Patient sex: F
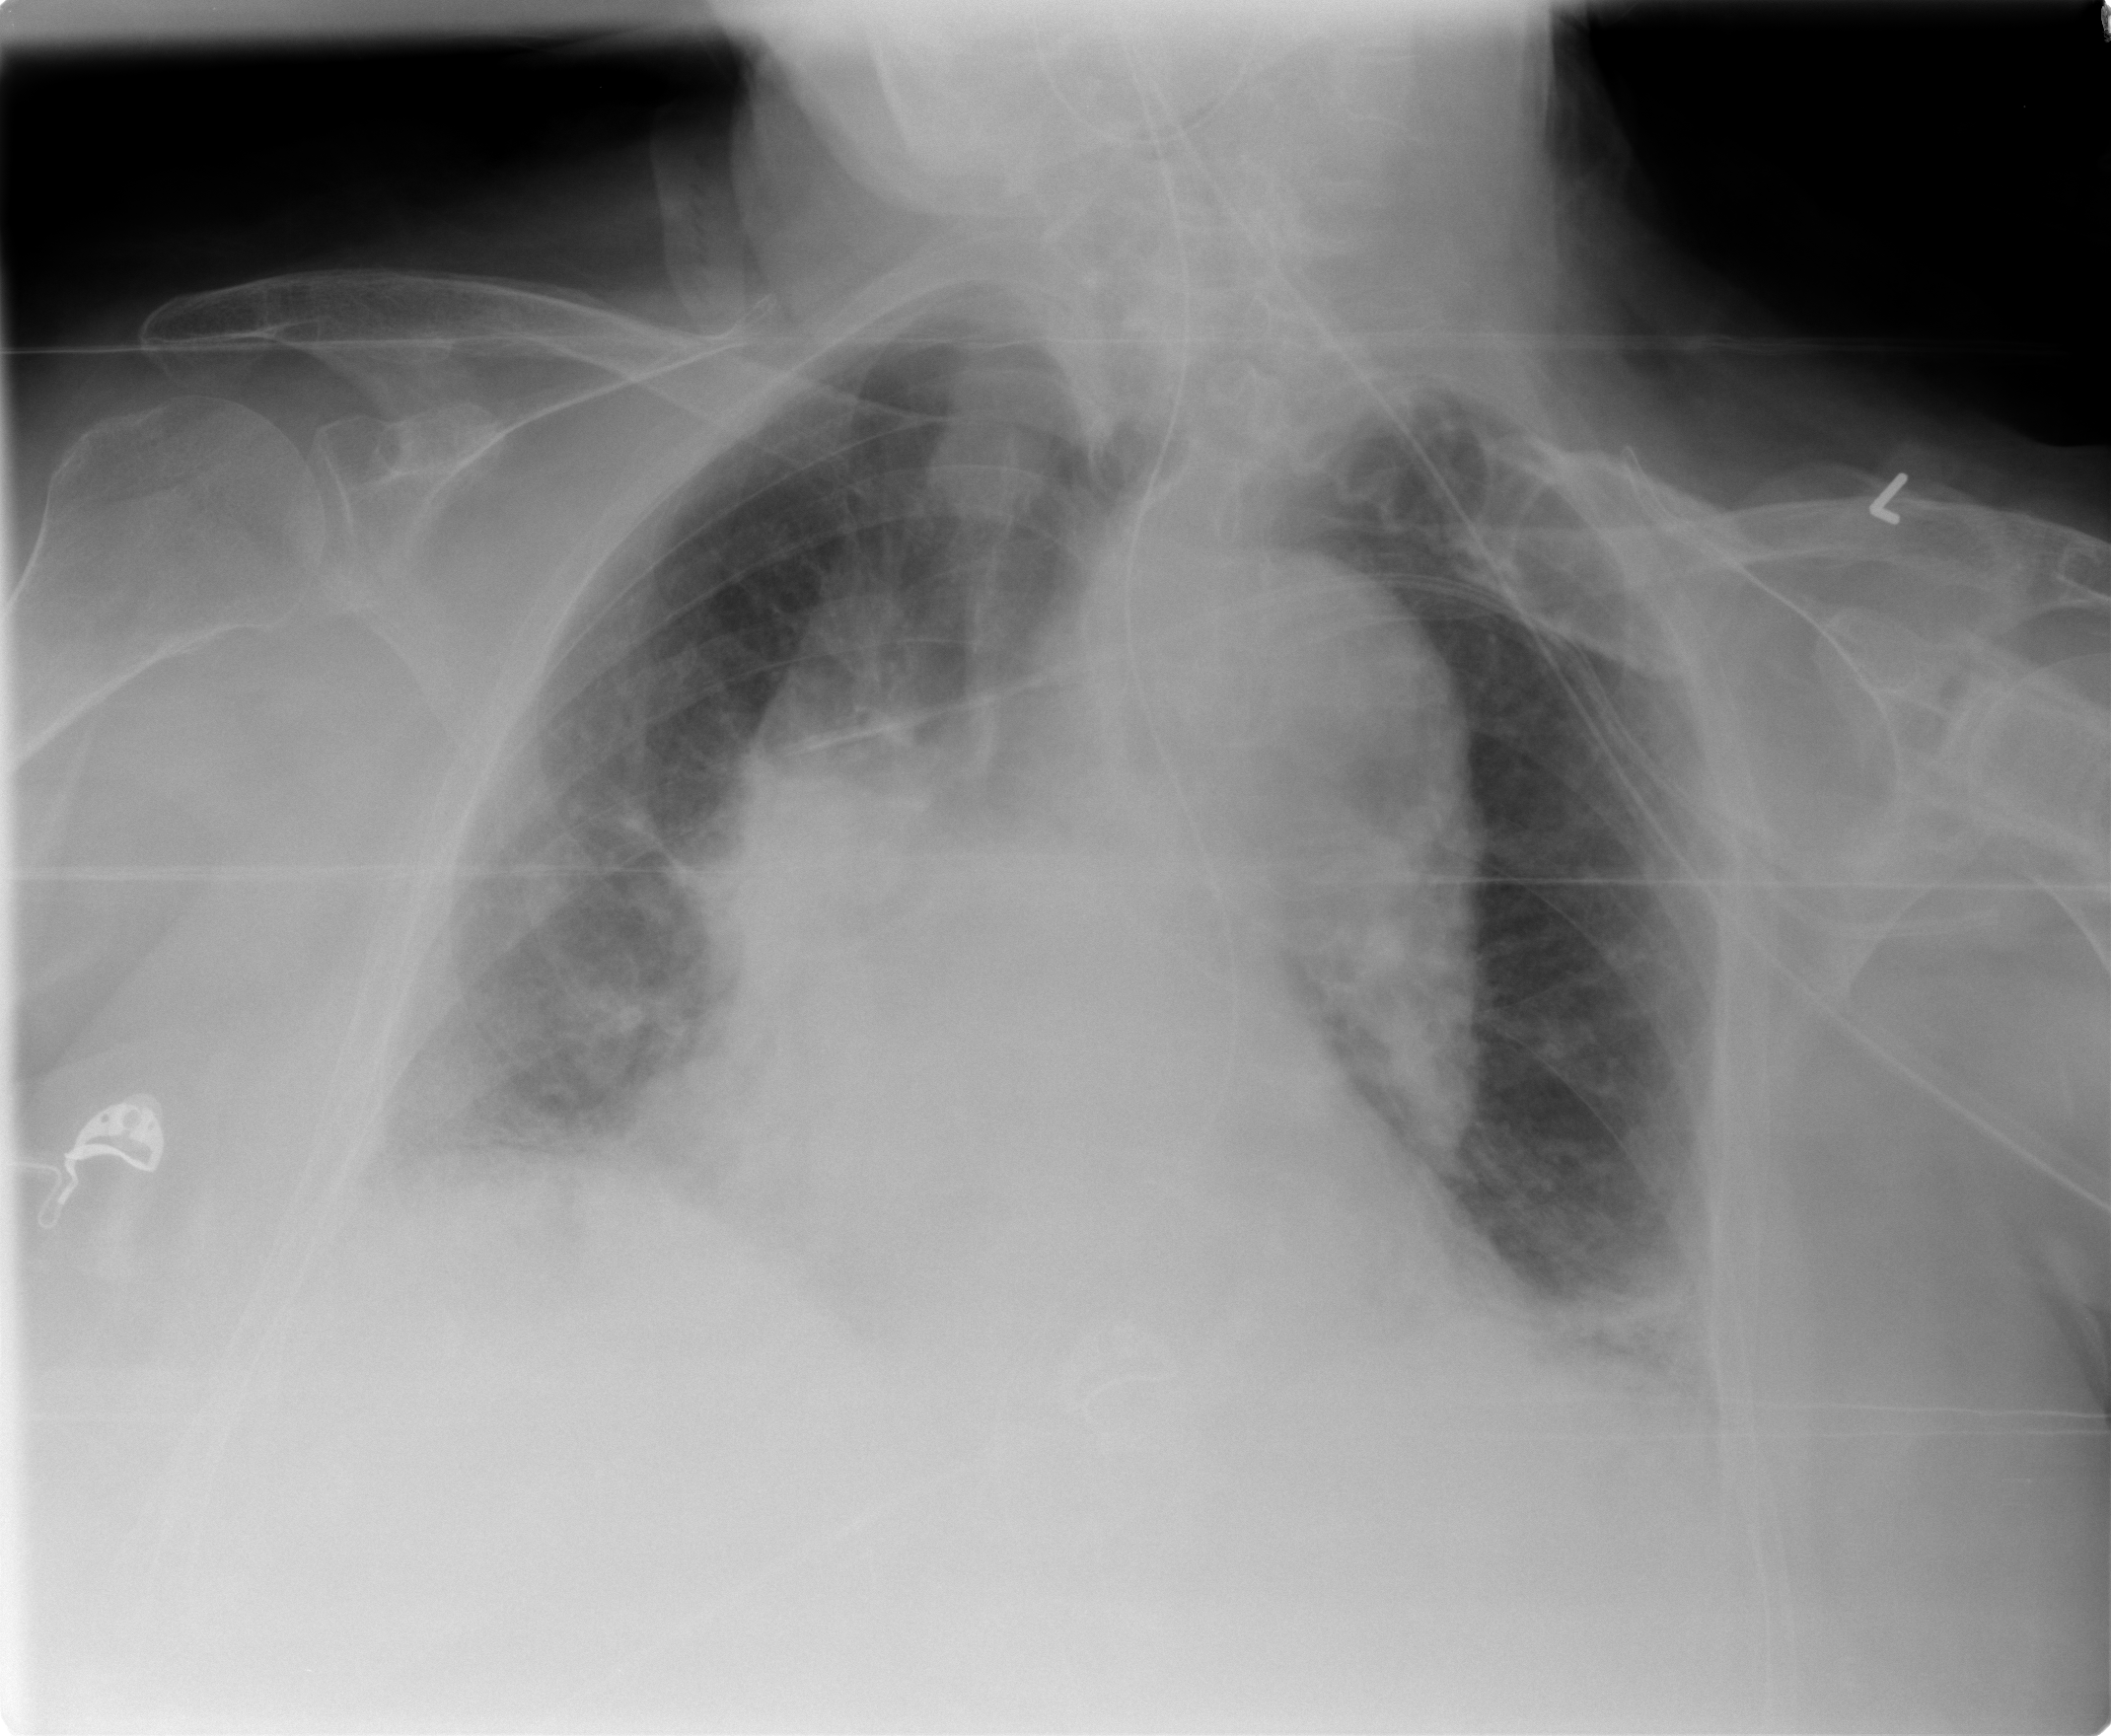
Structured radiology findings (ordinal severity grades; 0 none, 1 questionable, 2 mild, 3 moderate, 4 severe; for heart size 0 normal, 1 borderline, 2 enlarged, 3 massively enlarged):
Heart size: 2
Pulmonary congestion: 0
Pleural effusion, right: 1
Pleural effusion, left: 2
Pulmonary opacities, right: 2
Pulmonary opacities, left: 0
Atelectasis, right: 1
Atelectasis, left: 1